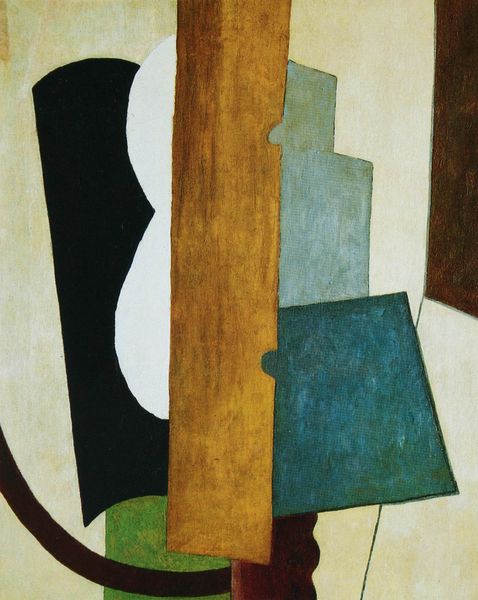
Titel: Architektonische Konstruktion mit einem gelben Holzbrett
Künstler: Lyubov' Popova
Standort: Moskau
Institution: Tretjakov Galerie
Schlagwörter: blau, weiß, grün, komposition, kubismus, ocker, braun, holz, schwarz, tür, türkis, rot, instrument, einsamkeit, hütte, figur, gitarre, musik, wald, bogen, russland, abstrakt, fläche, formen, figuren, frühling, abstraktion, linie, form, brett, strich, tanne, geige, tischler, picasso, axt, geometrie, lewitt, petrol, pablo picasso, braett, finland